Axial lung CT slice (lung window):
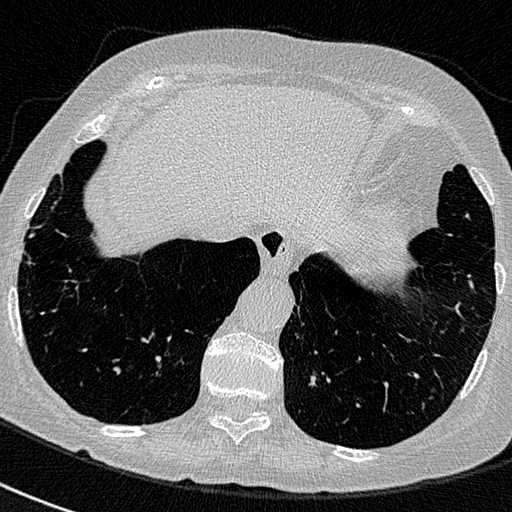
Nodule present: no